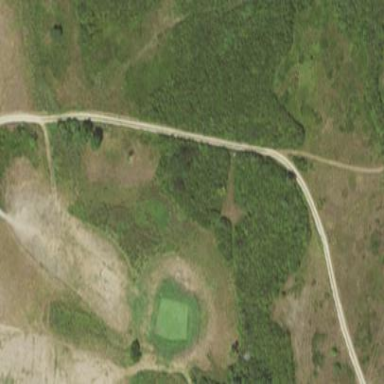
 specifically golf. It features beautiful fairway for golf enthusiasts to enjoy."